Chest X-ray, AP view. Patient: 12 years old, sex F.
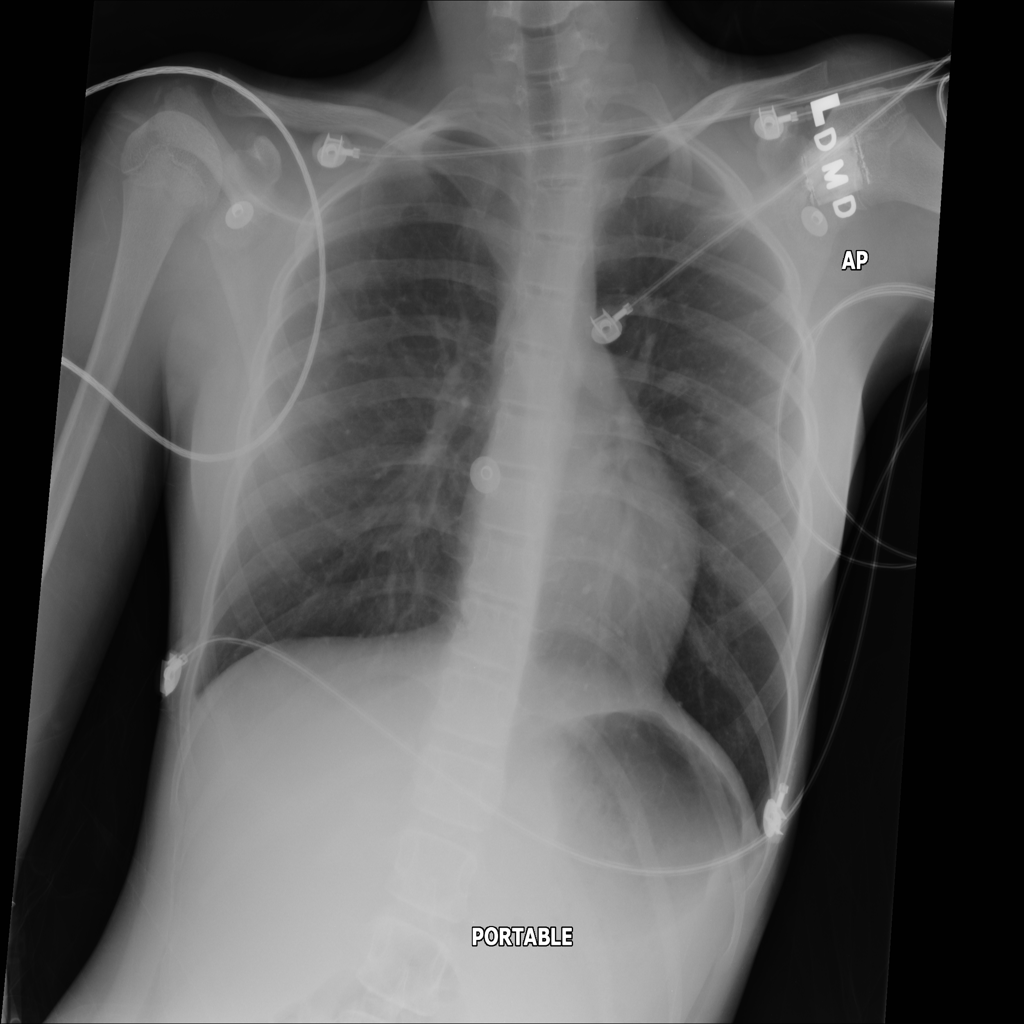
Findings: No Finding